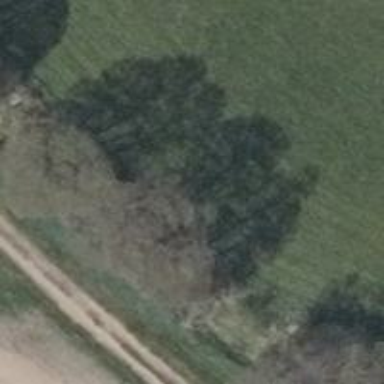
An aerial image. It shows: Row of deciduous broadleaved trees.